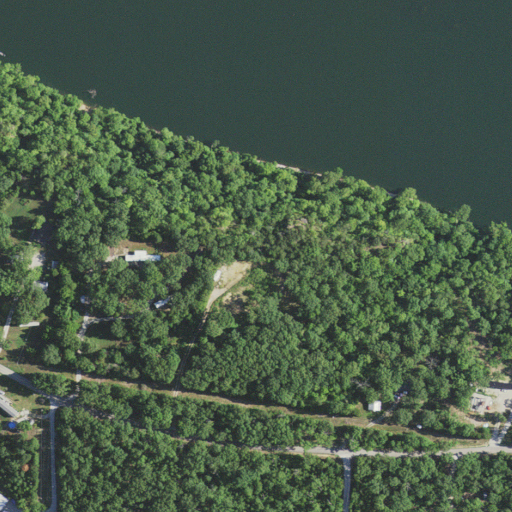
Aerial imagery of cliff(s) in Missouri named Johnson Bluff containing deciduous forest, open water, open development, pasture, and medium intensity development